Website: home-depot
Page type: customer-info-address
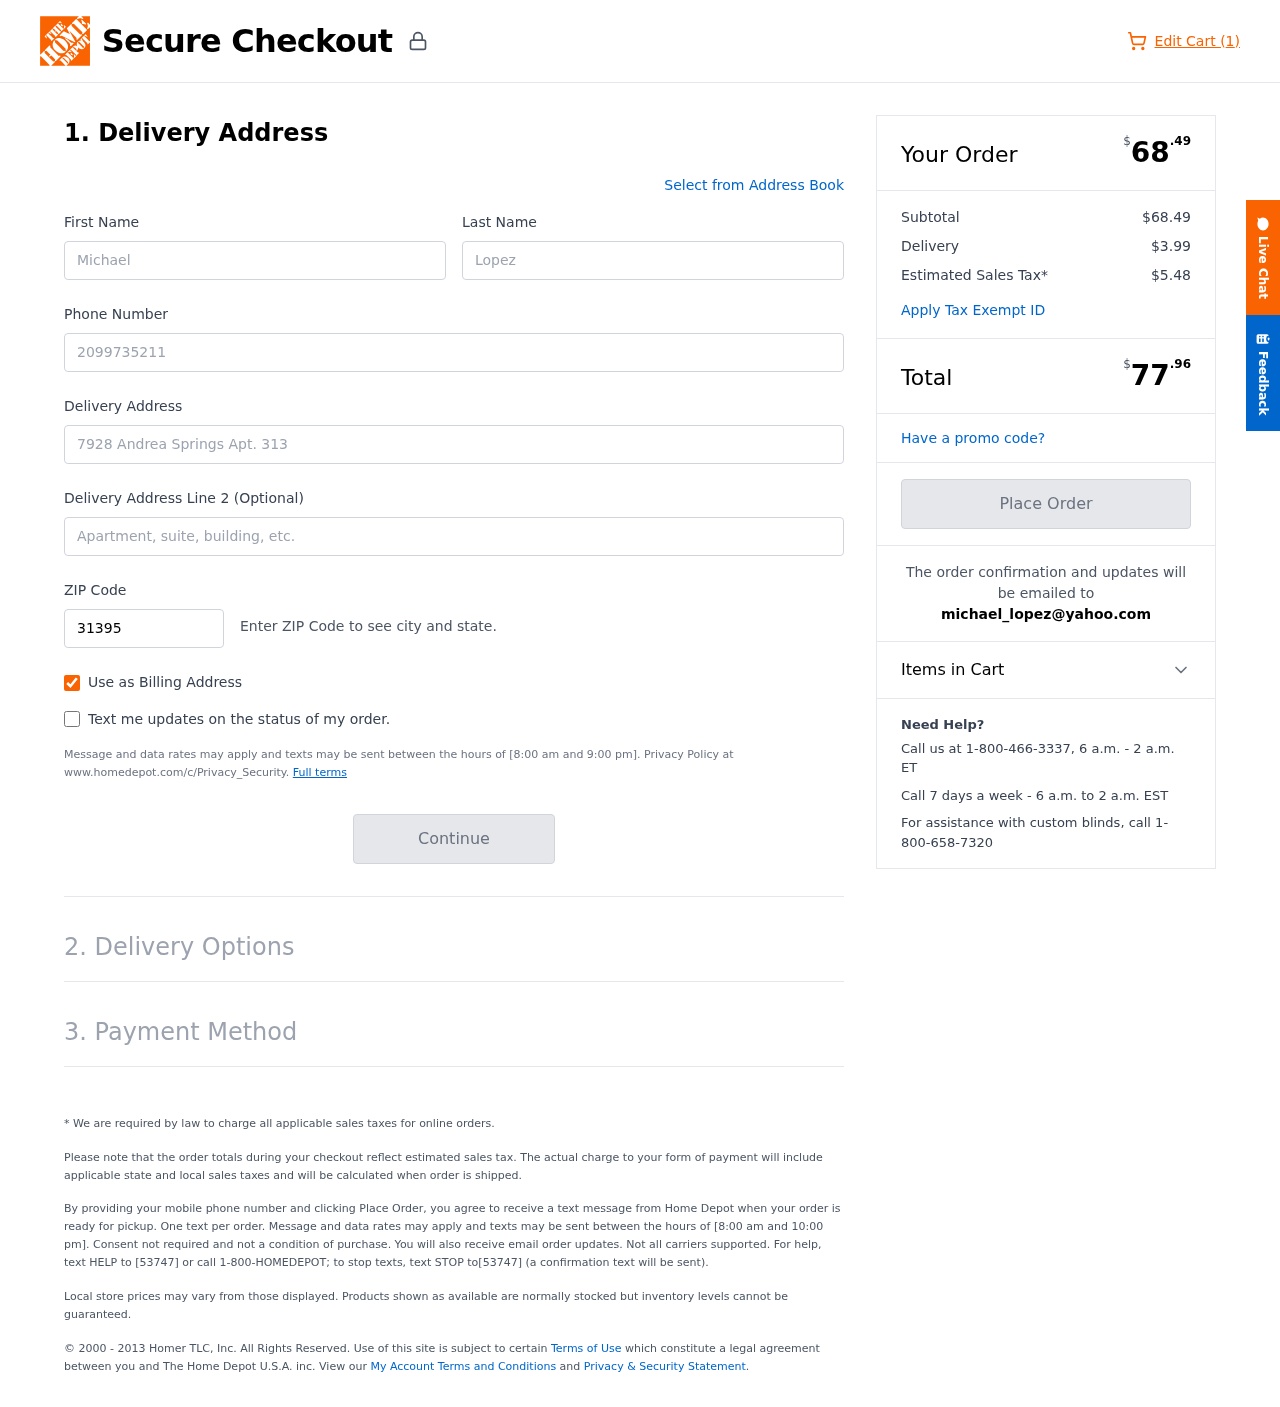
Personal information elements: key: PII_EMAIL
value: michael_lopez@yahoo.com
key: PII_FIRSTNAME
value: Michael
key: PII_LASTNAME
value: Lopez
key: PII_PHONE
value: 2099735211
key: PII_POSTCODE
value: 31395
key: PII_STREET
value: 7928 Andrea Springs Apt. 313
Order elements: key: ORDER_NUM_ITEMS
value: Edit Cart (1)
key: ORDER_SUBTOTAL_HEADER
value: $68.49
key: ORDER_SUBTOTAL
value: $68.49
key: ORDER_SHIPPING_COST
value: $3.99
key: ORDER_TAX
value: $5.48
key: ORDER_TOTAL2
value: $77.96